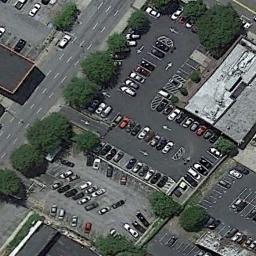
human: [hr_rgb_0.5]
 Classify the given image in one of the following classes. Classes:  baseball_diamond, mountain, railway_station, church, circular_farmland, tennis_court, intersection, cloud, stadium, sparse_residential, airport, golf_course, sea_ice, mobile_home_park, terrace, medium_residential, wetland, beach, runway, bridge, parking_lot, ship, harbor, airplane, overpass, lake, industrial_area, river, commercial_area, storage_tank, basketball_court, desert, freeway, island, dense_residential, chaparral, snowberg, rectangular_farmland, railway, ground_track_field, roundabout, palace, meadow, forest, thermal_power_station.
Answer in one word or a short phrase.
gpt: parking_lot